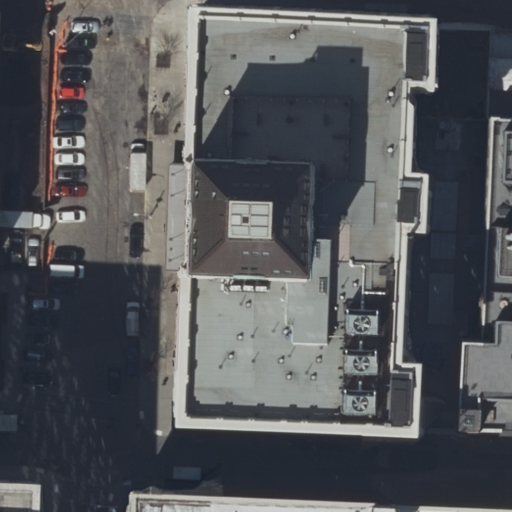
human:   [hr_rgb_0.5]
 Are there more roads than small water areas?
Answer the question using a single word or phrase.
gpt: yes

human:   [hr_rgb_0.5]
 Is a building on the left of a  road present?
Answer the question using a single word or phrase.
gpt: yes

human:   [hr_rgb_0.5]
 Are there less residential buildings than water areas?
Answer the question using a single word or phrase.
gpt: no

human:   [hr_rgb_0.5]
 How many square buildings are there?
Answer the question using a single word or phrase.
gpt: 0

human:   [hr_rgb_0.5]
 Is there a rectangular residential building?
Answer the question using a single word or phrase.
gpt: yes

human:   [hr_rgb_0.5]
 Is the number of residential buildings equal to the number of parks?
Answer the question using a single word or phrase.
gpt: no

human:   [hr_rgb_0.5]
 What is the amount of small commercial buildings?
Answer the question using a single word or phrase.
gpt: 0

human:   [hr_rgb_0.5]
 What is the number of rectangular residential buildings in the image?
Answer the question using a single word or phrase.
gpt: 3

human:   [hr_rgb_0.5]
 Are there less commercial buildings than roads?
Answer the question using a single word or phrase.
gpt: yes

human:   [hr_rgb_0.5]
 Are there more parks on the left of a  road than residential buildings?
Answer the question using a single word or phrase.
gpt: no

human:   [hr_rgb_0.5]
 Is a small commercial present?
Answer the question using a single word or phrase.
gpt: no

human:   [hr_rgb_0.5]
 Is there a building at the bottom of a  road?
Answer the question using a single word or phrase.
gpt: yes

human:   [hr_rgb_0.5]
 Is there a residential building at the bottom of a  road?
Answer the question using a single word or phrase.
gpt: yes

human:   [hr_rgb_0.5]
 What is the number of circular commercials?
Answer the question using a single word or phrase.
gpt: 0

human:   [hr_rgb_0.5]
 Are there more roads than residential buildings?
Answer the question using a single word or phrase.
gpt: no

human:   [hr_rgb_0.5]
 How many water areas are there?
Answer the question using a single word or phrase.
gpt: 0

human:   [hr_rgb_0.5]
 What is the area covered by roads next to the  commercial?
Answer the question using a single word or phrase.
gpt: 0m2

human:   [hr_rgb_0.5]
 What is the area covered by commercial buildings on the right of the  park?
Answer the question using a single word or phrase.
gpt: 0m2

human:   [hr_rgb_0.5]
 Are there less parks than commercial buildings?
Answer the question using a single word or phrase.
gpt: no

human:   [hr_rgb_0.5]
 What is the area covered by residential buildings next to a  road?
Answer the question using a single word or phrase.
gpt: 5371m2

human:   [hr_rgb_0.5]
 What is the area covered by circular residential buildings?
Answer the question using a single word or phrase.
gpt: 0m2

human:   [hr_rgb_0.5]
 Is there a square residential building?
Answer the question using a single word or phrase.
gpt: no

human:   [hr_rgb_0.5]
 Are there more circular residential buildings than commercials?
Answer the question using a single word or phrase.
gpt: no

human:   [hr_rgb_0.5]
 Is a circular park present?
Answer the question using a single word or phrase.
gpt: no

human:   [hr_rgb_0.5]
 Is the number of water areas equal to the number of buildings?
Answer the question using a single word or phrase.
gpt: no

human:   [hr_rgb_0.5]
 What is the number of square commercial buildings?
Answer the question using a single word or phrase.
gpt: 0

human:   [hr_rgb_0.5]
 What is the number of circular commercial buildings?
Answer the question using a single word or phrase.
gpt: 0

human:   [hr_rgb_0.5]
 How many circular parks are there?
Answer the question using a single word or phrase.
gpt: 0

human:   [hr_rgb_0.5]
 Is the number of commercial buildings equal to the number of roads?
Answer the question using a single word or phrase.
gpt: no

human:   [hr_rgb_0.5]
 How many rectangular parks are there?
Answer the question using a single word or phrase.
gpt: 1

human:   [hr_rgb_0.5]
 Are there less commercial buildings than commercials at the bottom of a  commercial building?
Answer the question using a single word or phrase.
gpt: no

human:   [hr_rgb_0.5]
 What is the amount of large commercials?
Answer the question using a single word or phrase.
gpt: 0

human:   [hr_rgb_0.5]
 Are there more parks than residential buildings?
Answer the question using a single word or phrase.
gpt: no

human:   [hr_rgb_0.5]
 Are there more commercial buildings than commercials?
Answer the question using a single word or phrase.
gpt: no

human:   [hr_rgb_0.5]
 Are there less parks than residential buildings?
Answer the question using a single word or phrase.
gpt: yes

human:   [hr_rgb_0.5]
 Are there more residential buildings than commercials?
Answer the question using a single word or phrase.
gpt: yes